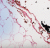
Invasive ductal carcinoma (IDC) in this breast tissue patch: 0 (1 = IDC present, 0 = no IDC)